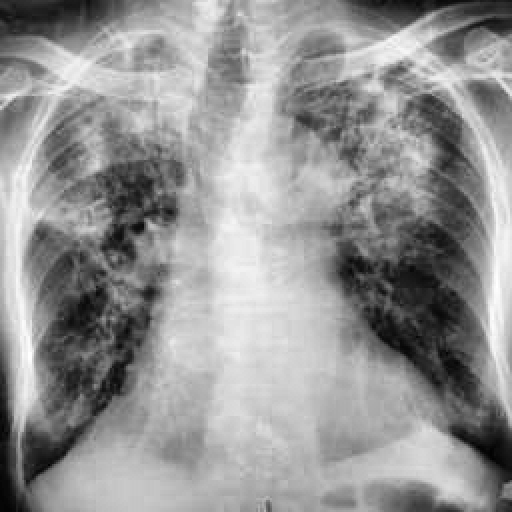
Finding: TUBERCULOSIS